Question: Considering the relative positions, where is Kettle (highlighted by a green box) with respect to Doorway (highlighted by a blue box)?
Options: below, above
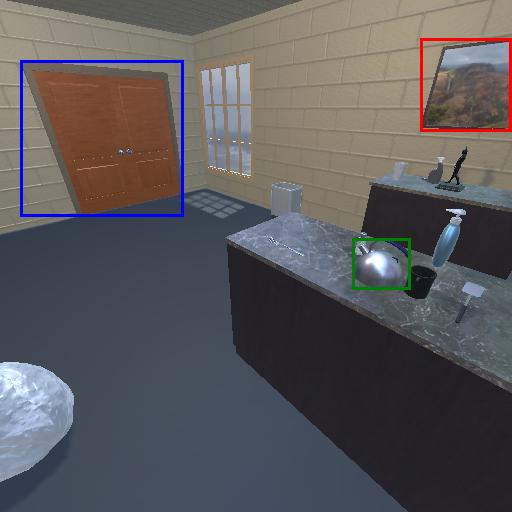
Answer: below